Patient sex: M
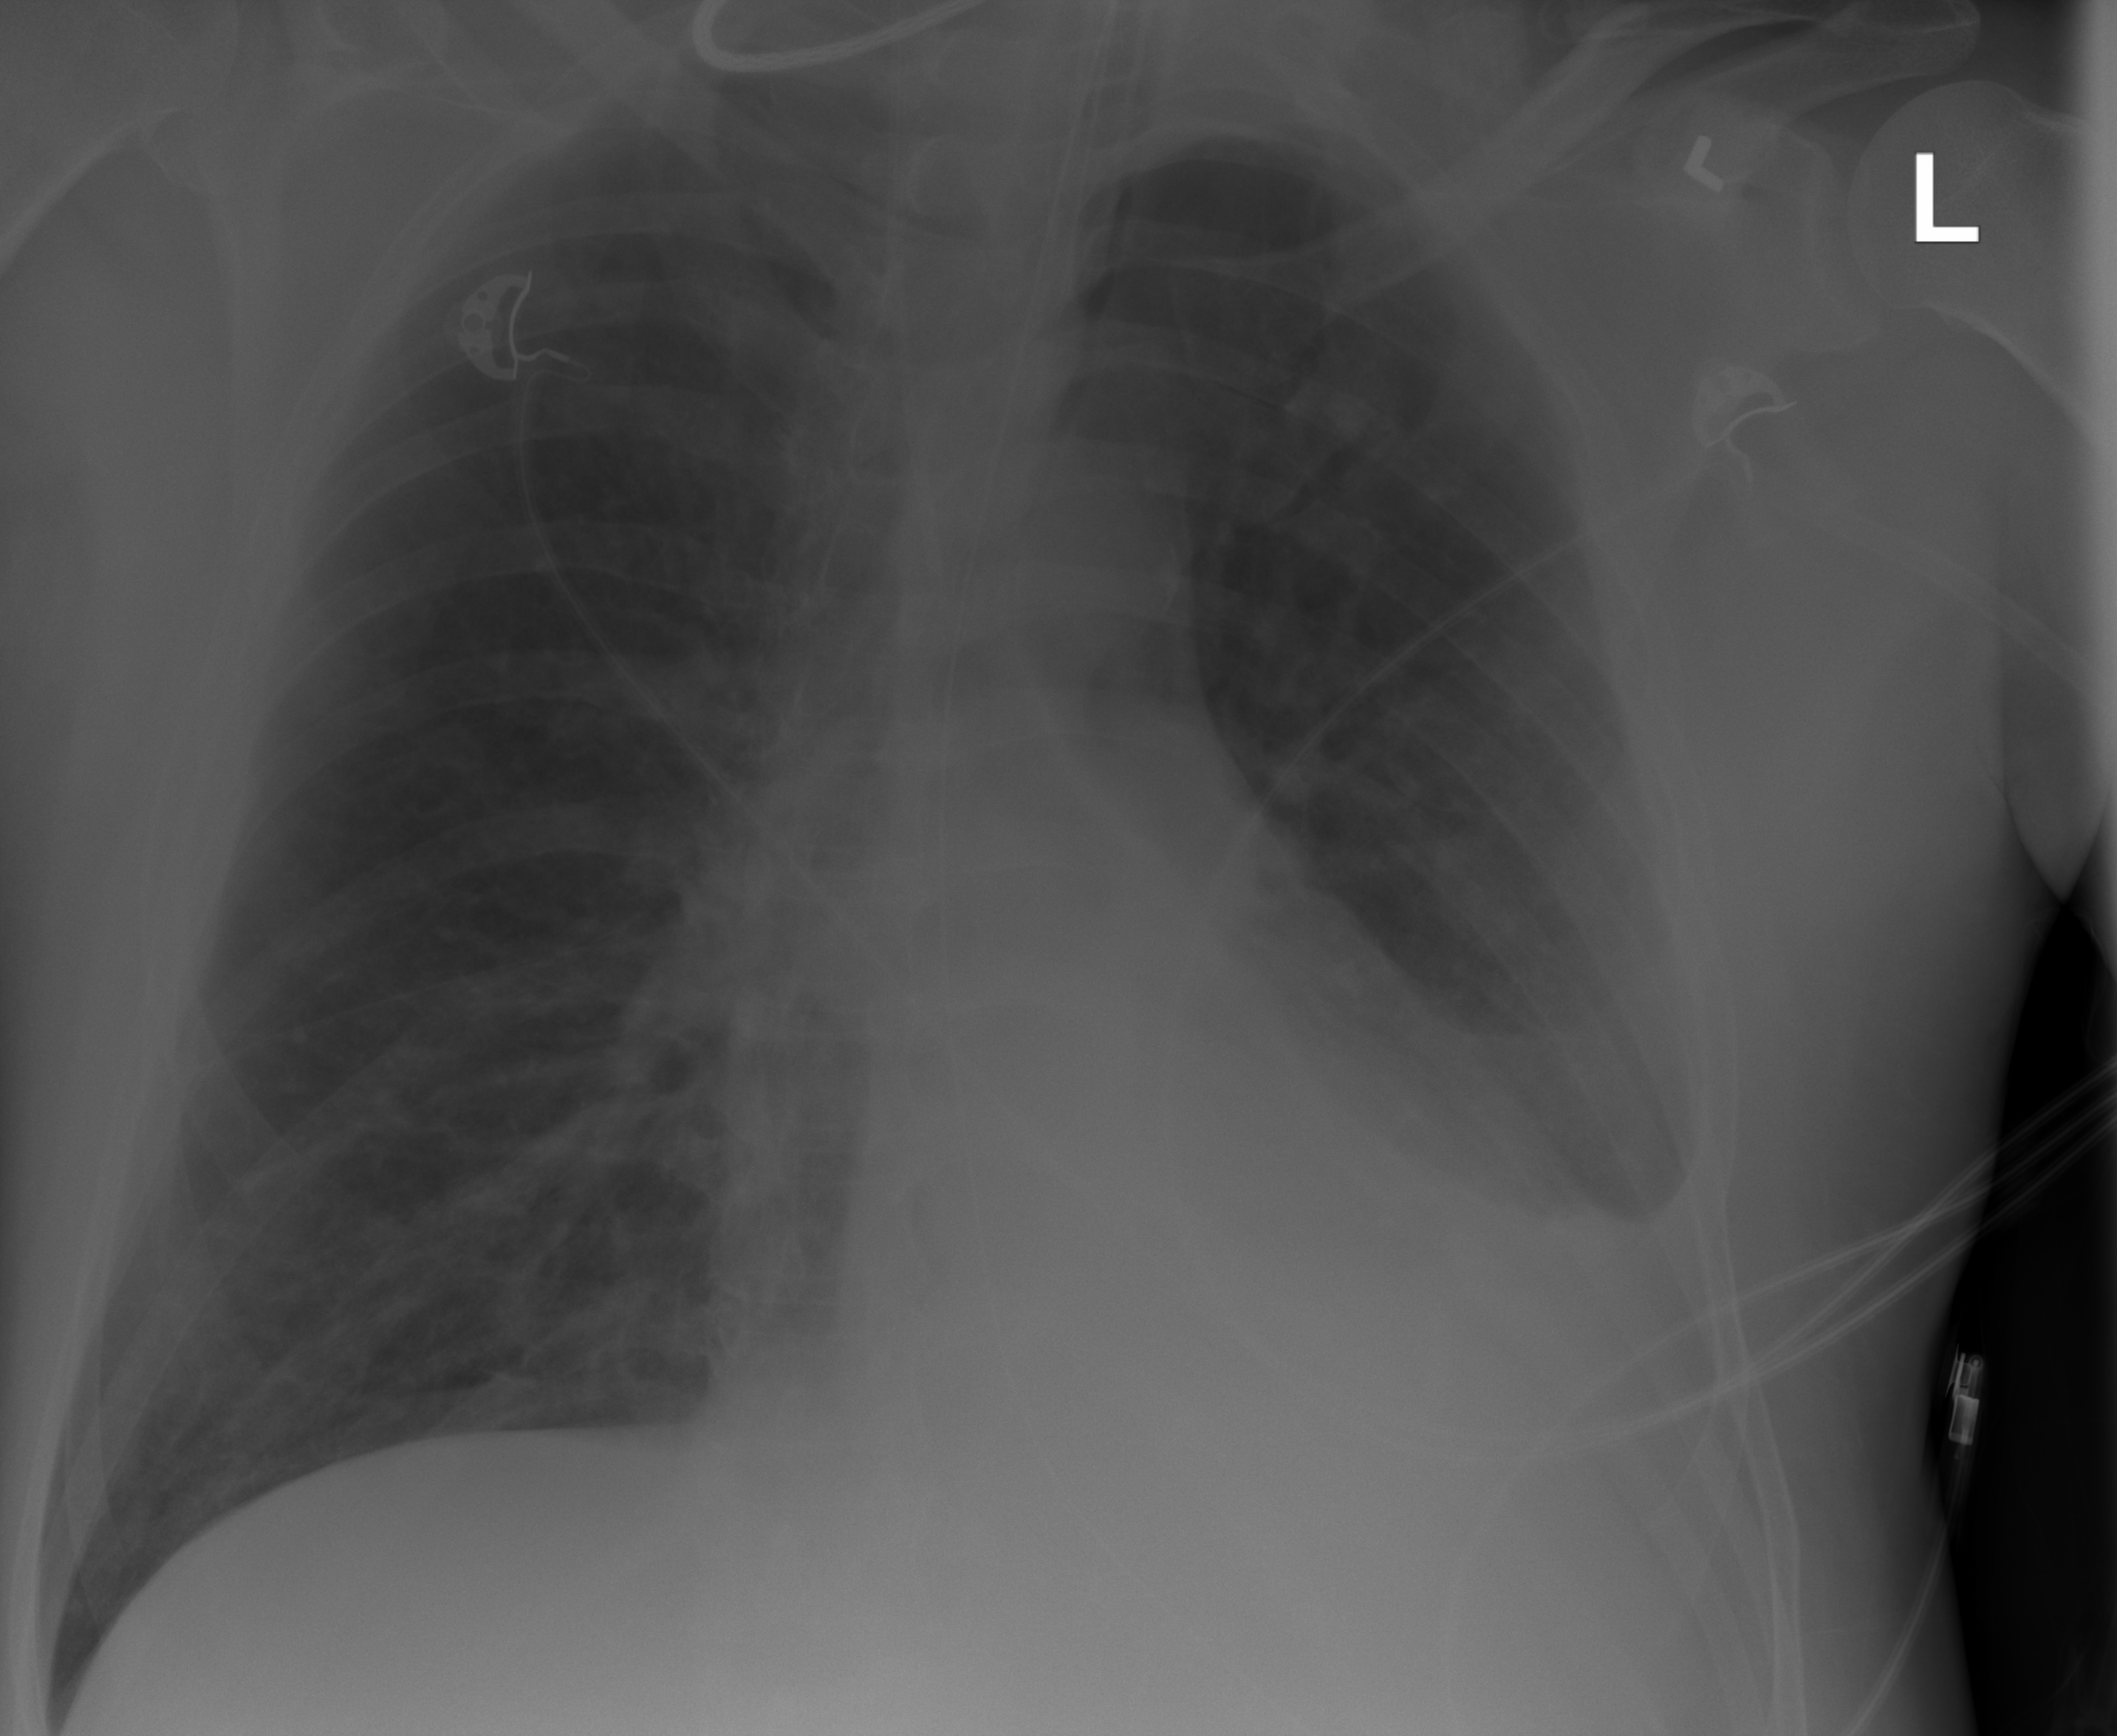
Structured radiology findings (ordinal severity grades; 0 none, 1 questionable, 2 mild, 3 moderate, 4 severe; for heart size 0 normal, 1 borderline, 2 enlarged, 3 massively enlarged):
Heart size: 0
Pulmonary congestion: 0
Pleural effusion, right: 0
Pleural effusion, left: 2
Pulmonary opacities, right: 1
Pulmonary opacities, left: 0
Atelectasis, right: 0
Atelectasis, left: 2